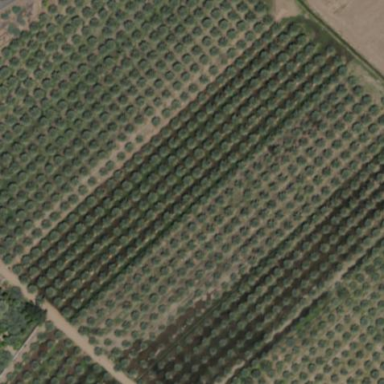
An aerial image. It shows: Orchard filled with date palms.